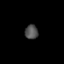
Tissue: prostate
Cell type: T cells
Senescence score: 0.7231
Nuclear area (px): 185
Mean DAPI intensity: 79.341